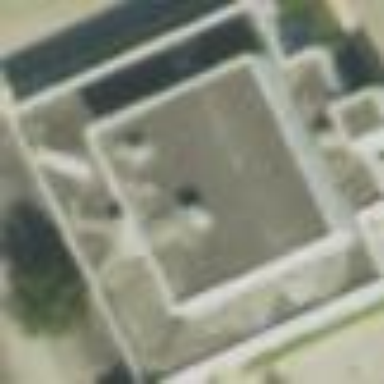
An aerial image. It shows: Building that serves as educational institution office.